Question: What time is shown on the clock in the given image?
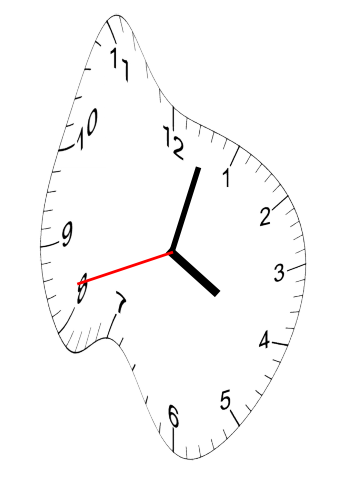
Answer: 04:02:42